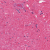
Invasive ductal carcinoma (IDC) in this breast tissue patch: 0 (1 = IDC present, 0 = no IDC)